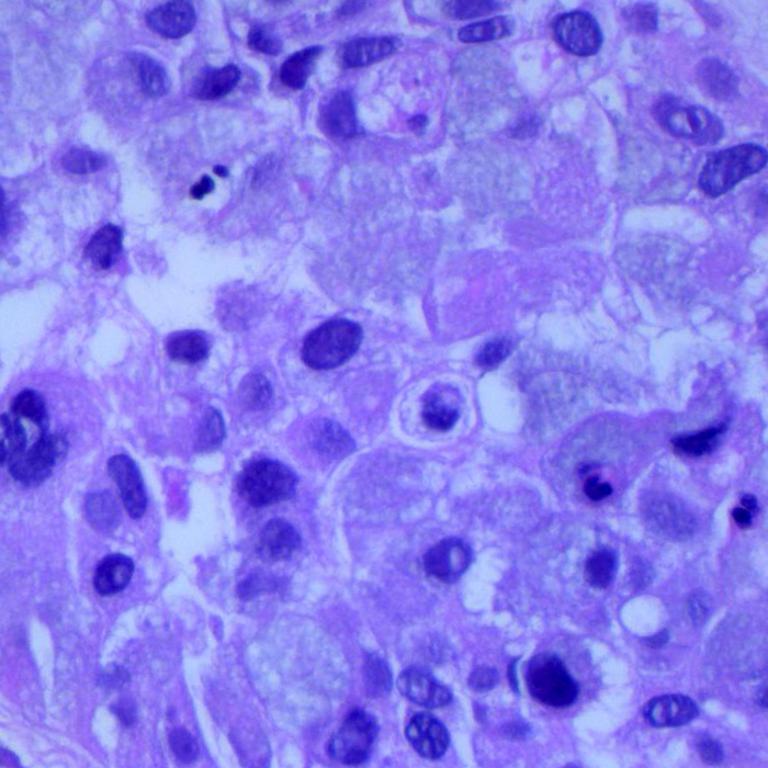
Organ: lung
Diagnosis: adenocarcinomas